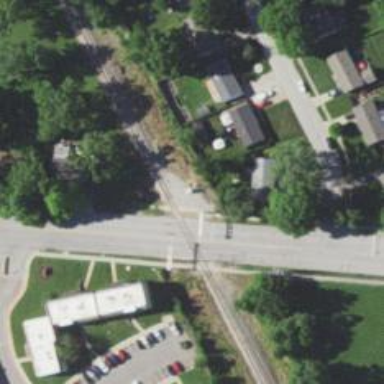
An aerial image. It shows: Railway level crossing.